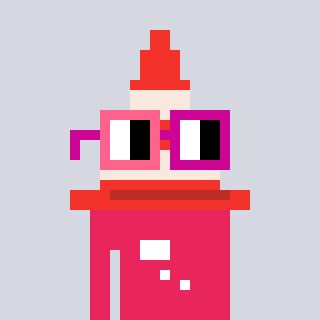
a pixel art character with square pink and red glasses, a cone-shaped head and a redpinkish-colored body on a cool background